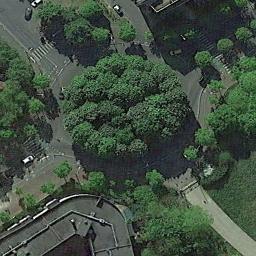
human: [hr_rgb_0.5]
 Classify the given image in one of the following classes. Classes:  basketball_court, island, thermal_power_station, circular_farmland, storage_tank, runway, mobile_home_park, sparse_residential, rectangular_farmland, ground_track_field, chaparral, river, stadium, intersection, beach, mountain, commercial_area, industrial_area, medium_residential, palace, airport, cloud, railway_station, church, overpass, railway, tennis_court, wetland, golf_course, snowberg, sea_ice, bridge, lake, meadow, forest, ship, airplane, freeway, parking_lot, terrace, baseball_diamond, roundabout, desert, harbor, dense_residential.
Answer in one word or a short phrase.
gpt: roundabout